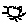
Label: sun